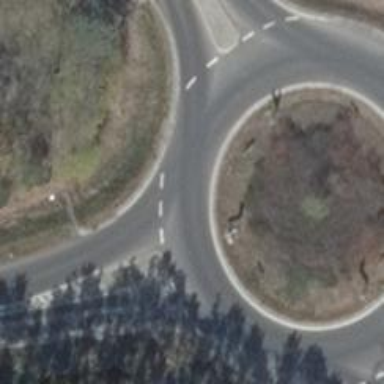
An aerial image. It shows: Asphalt road that is secondary route leading to roundabout.